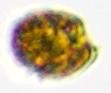
Label: Akashiwo